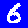
Digit: 6